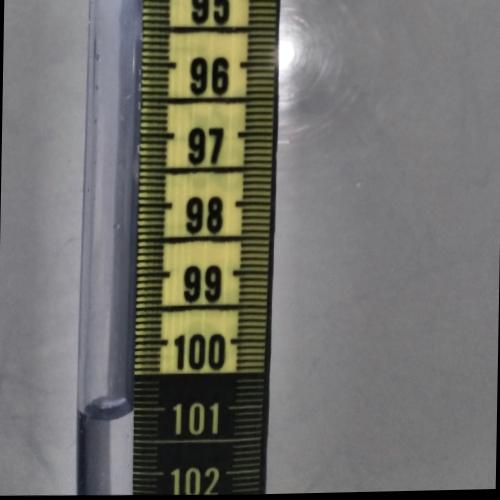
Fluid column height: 101.0 cm